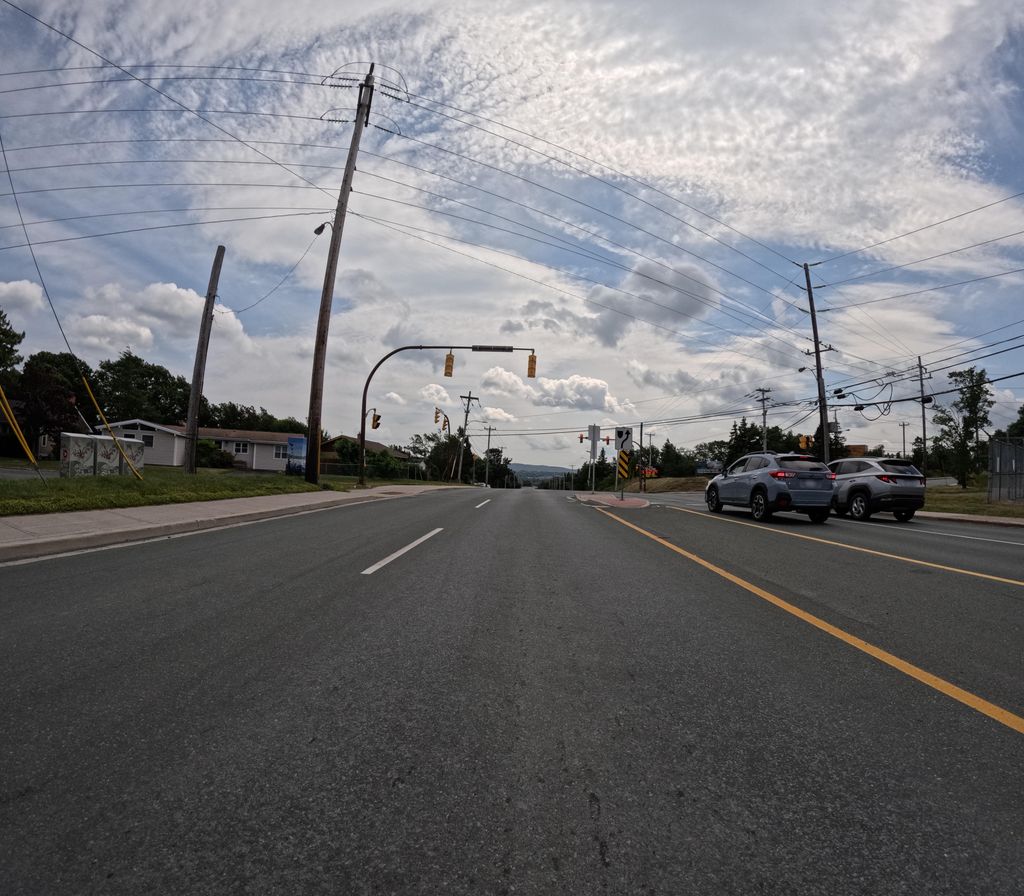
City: st_johns